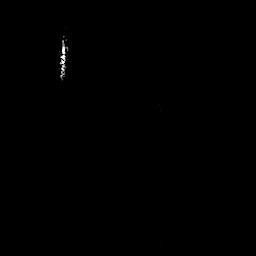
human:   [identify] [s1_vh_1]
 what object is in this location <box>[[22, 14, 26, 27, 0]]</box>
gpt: <ref>1 small ship at the top left</ref>